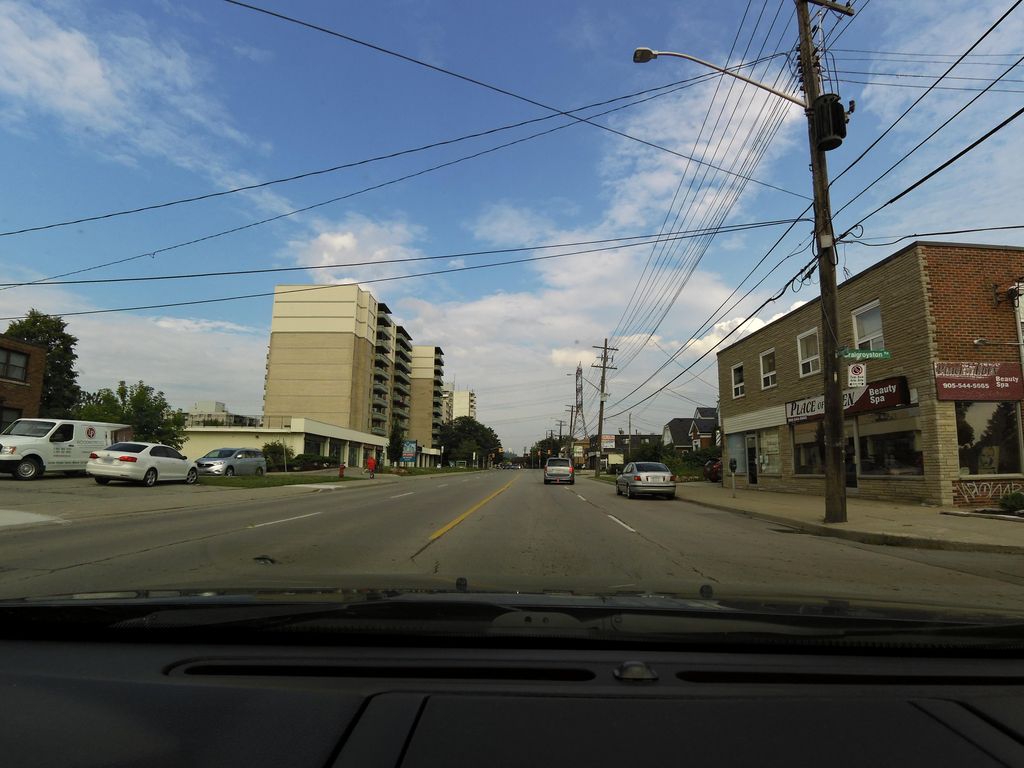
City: hamilton